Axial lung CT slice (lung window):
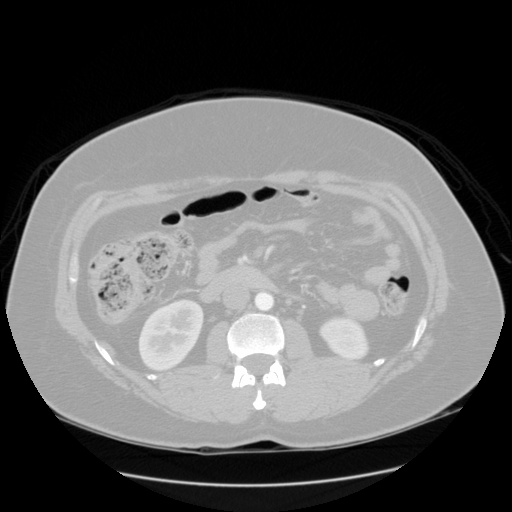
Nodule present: no